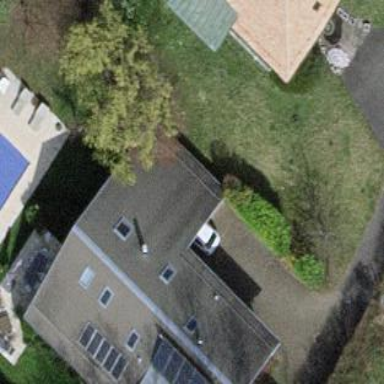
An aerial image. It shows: View of roof of building.